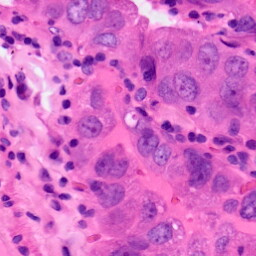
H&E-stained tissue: Lung